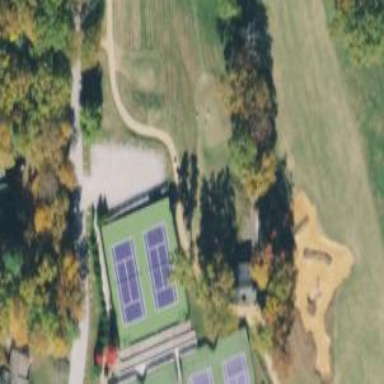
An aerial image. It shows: Service road used as golf cart path.